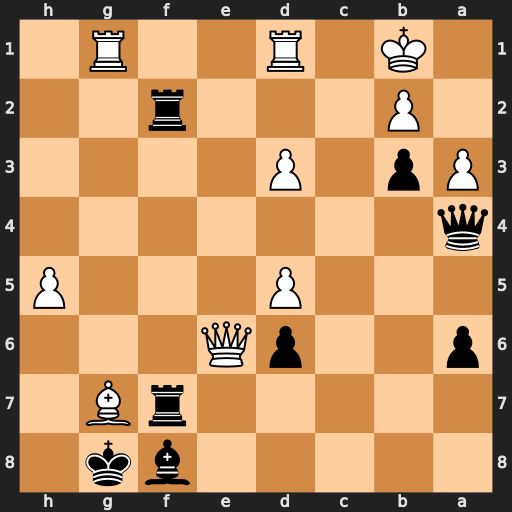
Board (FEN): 5bk1/5rB1/p2pQ3/3P3P/q7/Pp1P4/1P3r2/1K1R2R1
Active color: b
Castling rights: -
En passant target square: -
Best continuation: Bxg7 Rxg7+ Kxg7 Rg1+ Kh8 Qc8+ Rf8